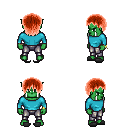
a pixel art fantasy rpg character, male body template, orc, green skin, teal long-sleeve shirt, metal pants, red plain hairstyle, bracelets, gray slippers, four views (front, back, left, right), 2x2 character sprite sheet, small pixel art, hard edges, no anti-aliasing